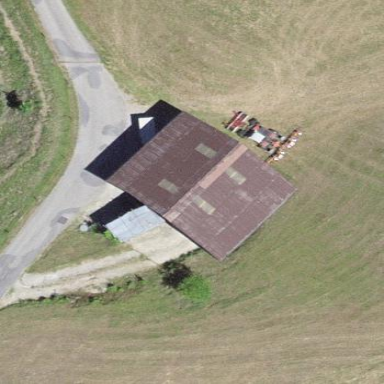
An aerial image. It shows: Garage building.